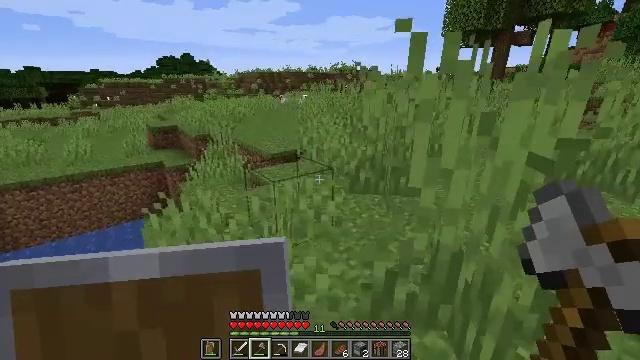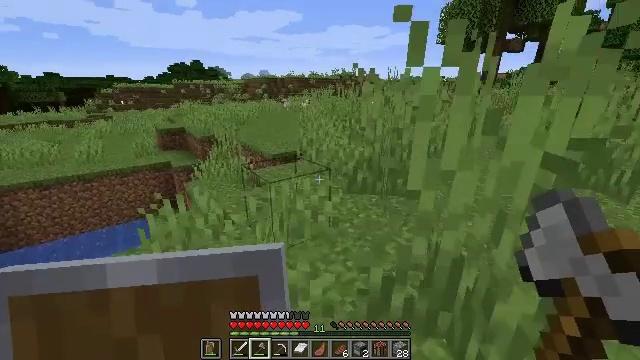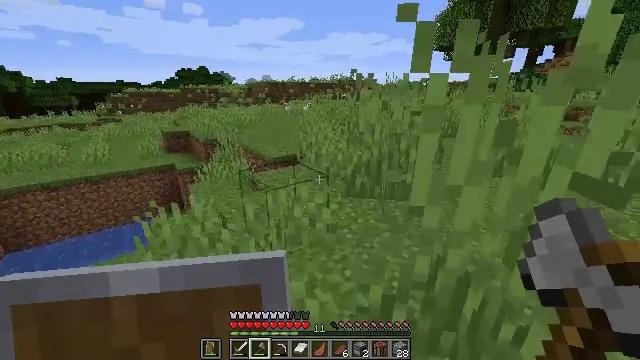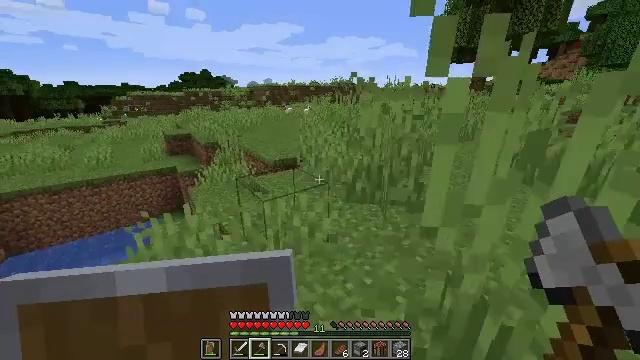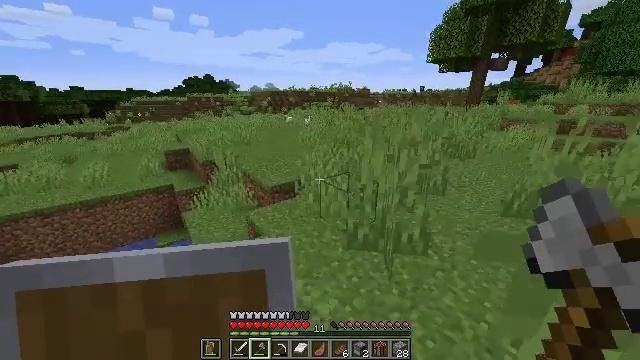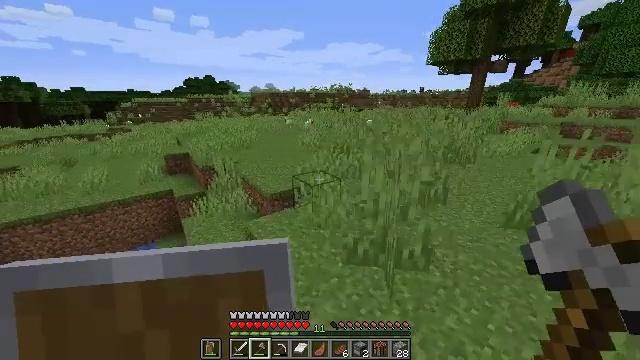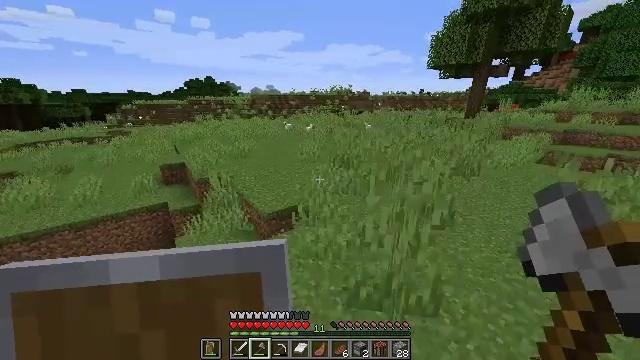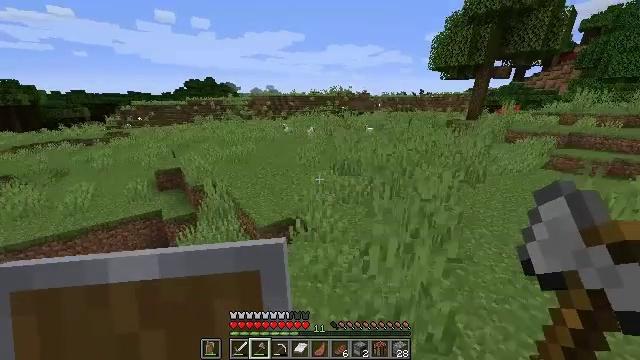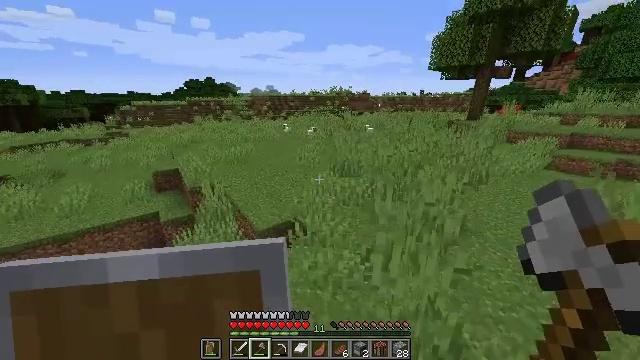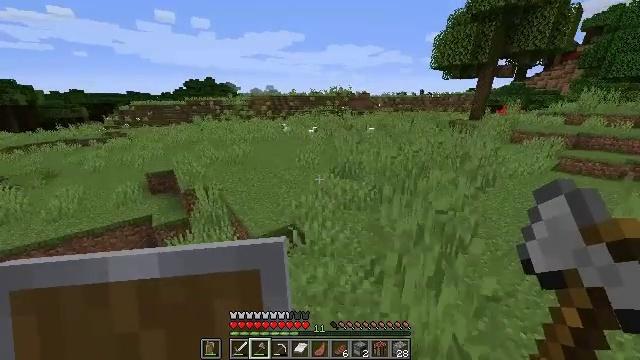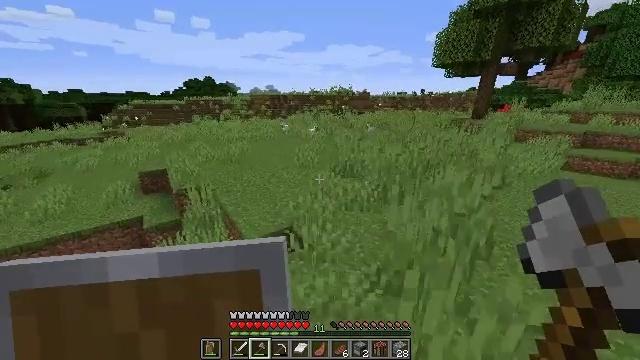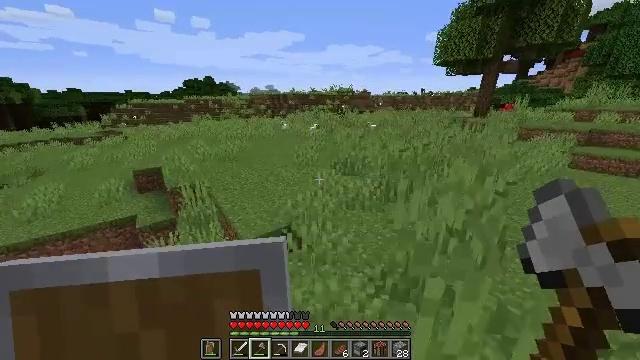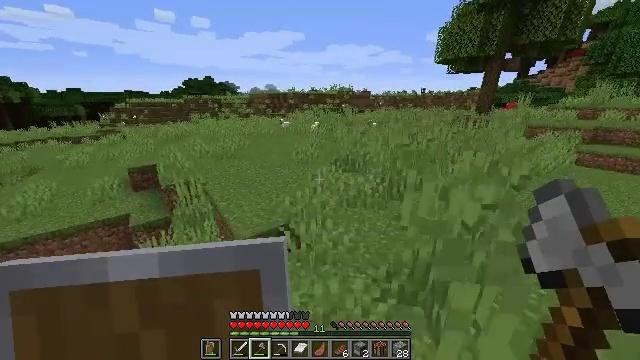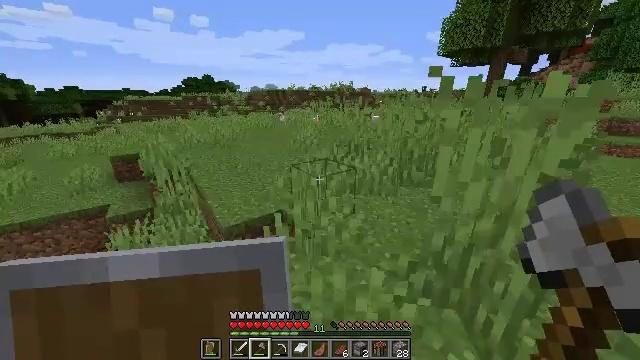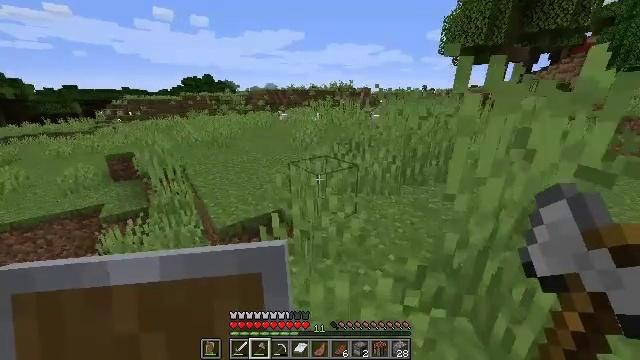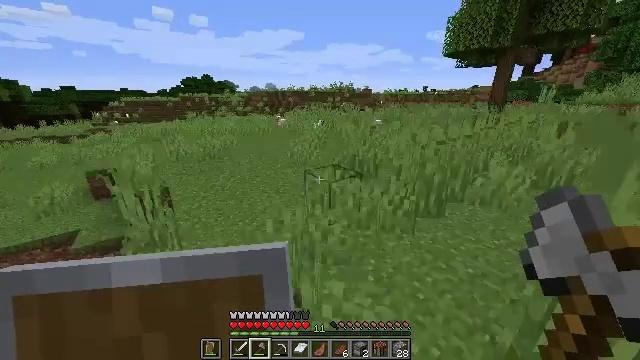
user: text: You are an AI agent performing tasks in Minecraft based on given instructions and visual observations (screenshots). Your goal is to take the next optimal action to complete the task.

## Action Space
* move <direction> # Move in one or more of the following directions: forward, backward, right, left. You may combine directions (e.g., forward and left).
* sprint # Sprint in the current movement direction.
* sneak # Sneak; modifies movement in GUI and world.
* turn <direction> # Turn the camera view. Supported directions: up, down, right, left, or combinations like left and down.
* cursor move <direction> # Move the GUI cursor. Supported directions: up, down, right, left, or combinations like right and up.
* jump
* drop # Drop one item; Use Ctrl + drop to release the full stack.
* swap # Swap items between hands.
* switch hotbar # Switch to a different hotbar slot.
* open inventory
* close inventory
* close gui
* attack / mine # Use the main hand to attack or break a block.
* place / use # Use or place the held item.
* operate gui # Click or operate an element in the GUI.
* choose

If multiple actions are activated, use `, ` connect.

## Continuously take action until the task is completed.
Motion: motion action
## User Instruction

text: Drop a spider eye.
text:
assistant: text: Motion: move forward, sprint
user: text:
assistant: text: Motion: move forward, sprint
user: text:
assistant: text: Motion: move forward, jump
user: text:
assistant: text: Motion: move forward, jump
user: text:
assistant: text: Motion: move forward, jump
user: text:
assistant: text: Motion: move forward, jump
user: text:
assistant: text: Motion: move forward, jump
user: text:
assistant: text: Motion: move forward, jump
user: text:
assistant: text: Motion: move forward, jump
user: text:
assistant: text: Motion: move forward, jump
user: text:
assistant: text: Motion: move forward, jump
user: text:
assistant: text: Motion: move forward, jump
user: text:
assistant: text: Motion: move forward, jump
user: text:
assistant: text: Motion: move forward, jump
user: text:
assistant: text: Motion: move forward, jump
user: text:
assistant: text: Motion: move forward, jump
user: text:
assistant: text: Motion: move forward, jump
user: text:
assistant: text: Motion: move forward, jump
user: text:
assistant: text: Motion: move forward, jump
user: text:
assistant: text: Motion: move forward, jump
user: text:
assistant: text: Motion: move forward, jump
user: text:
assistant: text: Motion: move forward, jump
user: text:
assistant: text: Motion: move forward, jump
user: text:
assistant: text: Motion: move forward, jump
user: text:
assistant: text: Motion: move forward, jump
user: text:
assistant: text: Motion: move forward, turn right and up, jump
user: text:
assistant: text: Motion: move forward, turn right, jump
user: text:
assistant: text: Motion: move forward, jump
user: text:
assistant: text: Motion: move forward, jump
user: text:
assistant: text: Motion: move forward, jump